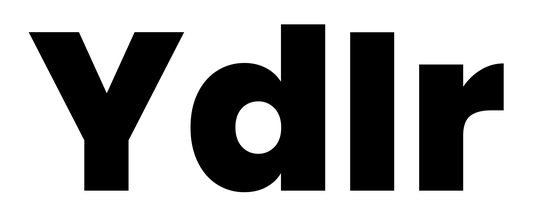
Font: Poppins-ExtraBold